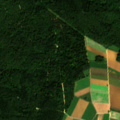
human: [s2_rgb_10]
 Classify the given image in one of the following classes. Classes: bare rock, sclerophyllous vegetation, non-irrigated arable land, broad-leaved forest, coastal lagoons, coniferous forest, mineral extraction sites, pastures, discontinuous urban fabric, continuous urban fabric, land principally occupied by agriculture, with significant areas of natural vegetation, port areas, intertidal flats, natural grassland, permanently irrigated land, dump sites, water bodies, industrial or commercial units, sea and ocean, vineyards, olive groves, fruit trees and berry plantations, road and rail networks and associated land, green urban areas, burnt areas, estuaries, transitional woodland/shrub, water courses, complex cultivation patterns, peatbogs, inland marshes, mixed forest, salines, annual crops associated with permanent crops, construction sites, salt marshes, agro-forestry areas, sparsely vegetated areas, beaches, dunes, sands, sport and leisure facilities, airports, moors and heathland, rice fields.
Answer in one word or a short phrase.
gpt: non-irrigated arable land, mixed forest